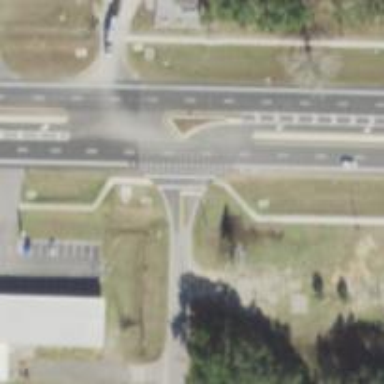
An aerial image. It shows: Asphalt road with primary link designation.